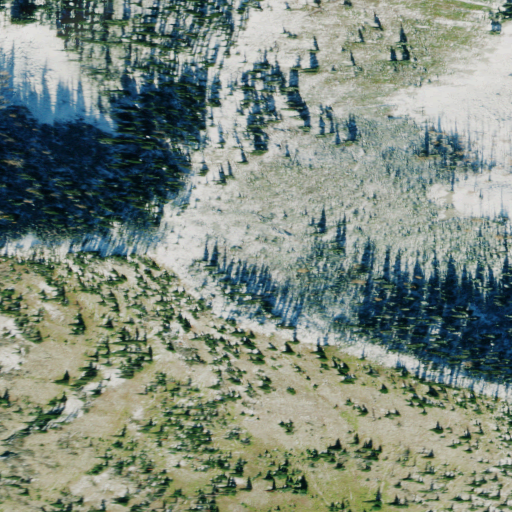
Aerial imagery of mountain in Montana named Bald Mountain containing shrub and evergreen forest